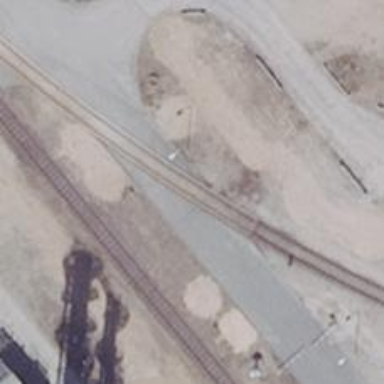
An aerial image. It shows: Level crossing along the railway.